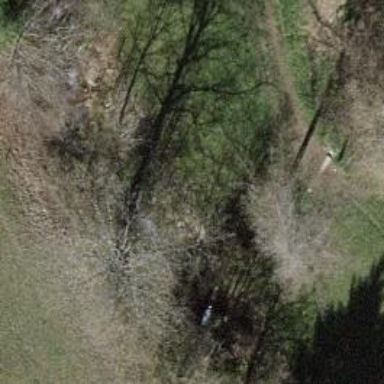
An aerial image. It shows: Ground path leading to bridge.